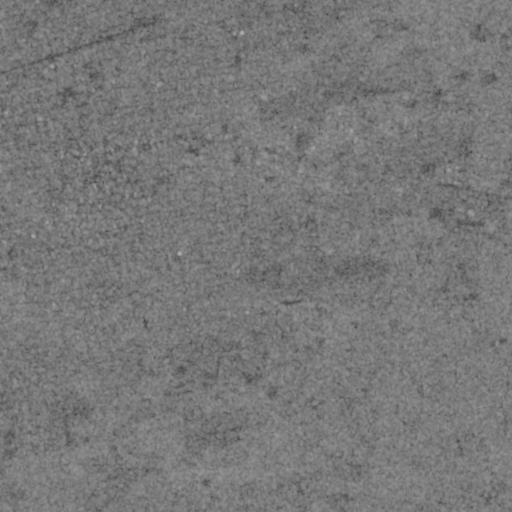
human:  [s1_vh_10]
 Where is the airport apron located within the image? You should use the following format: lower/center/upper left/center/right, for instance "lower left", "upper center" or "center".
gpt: The airport apron is located in the upper left of the image.
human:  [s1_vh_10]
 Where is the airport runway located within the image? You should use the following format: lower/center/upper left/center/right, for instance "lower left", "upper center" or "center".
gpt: The airport runway is located in the upper left of the image.
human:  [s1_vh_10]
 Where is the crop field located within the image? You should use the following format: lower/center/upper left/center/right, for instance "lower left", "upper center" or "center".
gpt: The crop field is located in the upper center of the image.
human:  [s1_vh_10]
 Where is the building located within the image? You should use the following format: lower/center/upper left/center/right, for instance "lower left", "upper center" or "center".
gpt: There is no building in the image.

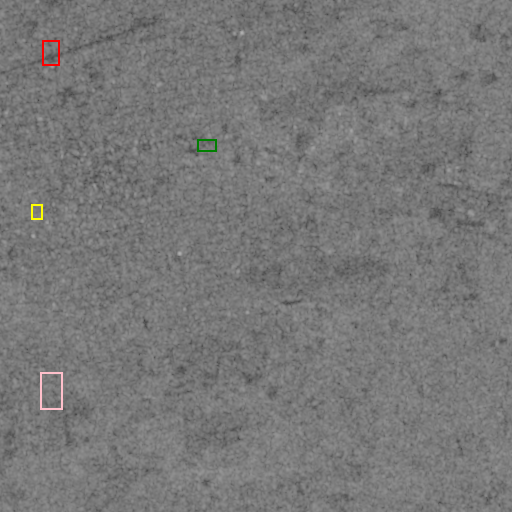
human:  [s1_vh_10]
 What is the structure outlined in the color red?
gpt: The structure outlined in red is an airport apron.
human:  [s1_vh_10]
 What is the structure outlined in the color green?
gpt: The structure outlined in green is a crop field.
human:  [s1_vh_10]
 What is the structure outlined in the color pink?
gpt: The structure outlined in pink is a park.
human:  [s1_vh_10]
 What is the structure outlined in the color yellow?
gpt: The structure outlined in yellow is a building.
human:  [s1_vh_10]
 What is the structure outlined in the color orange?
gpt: There is no orange outline.